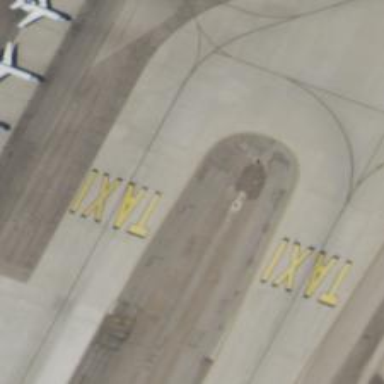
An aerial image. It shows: View of taxiway at the airport.